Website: crate-barrel
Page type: billing-address
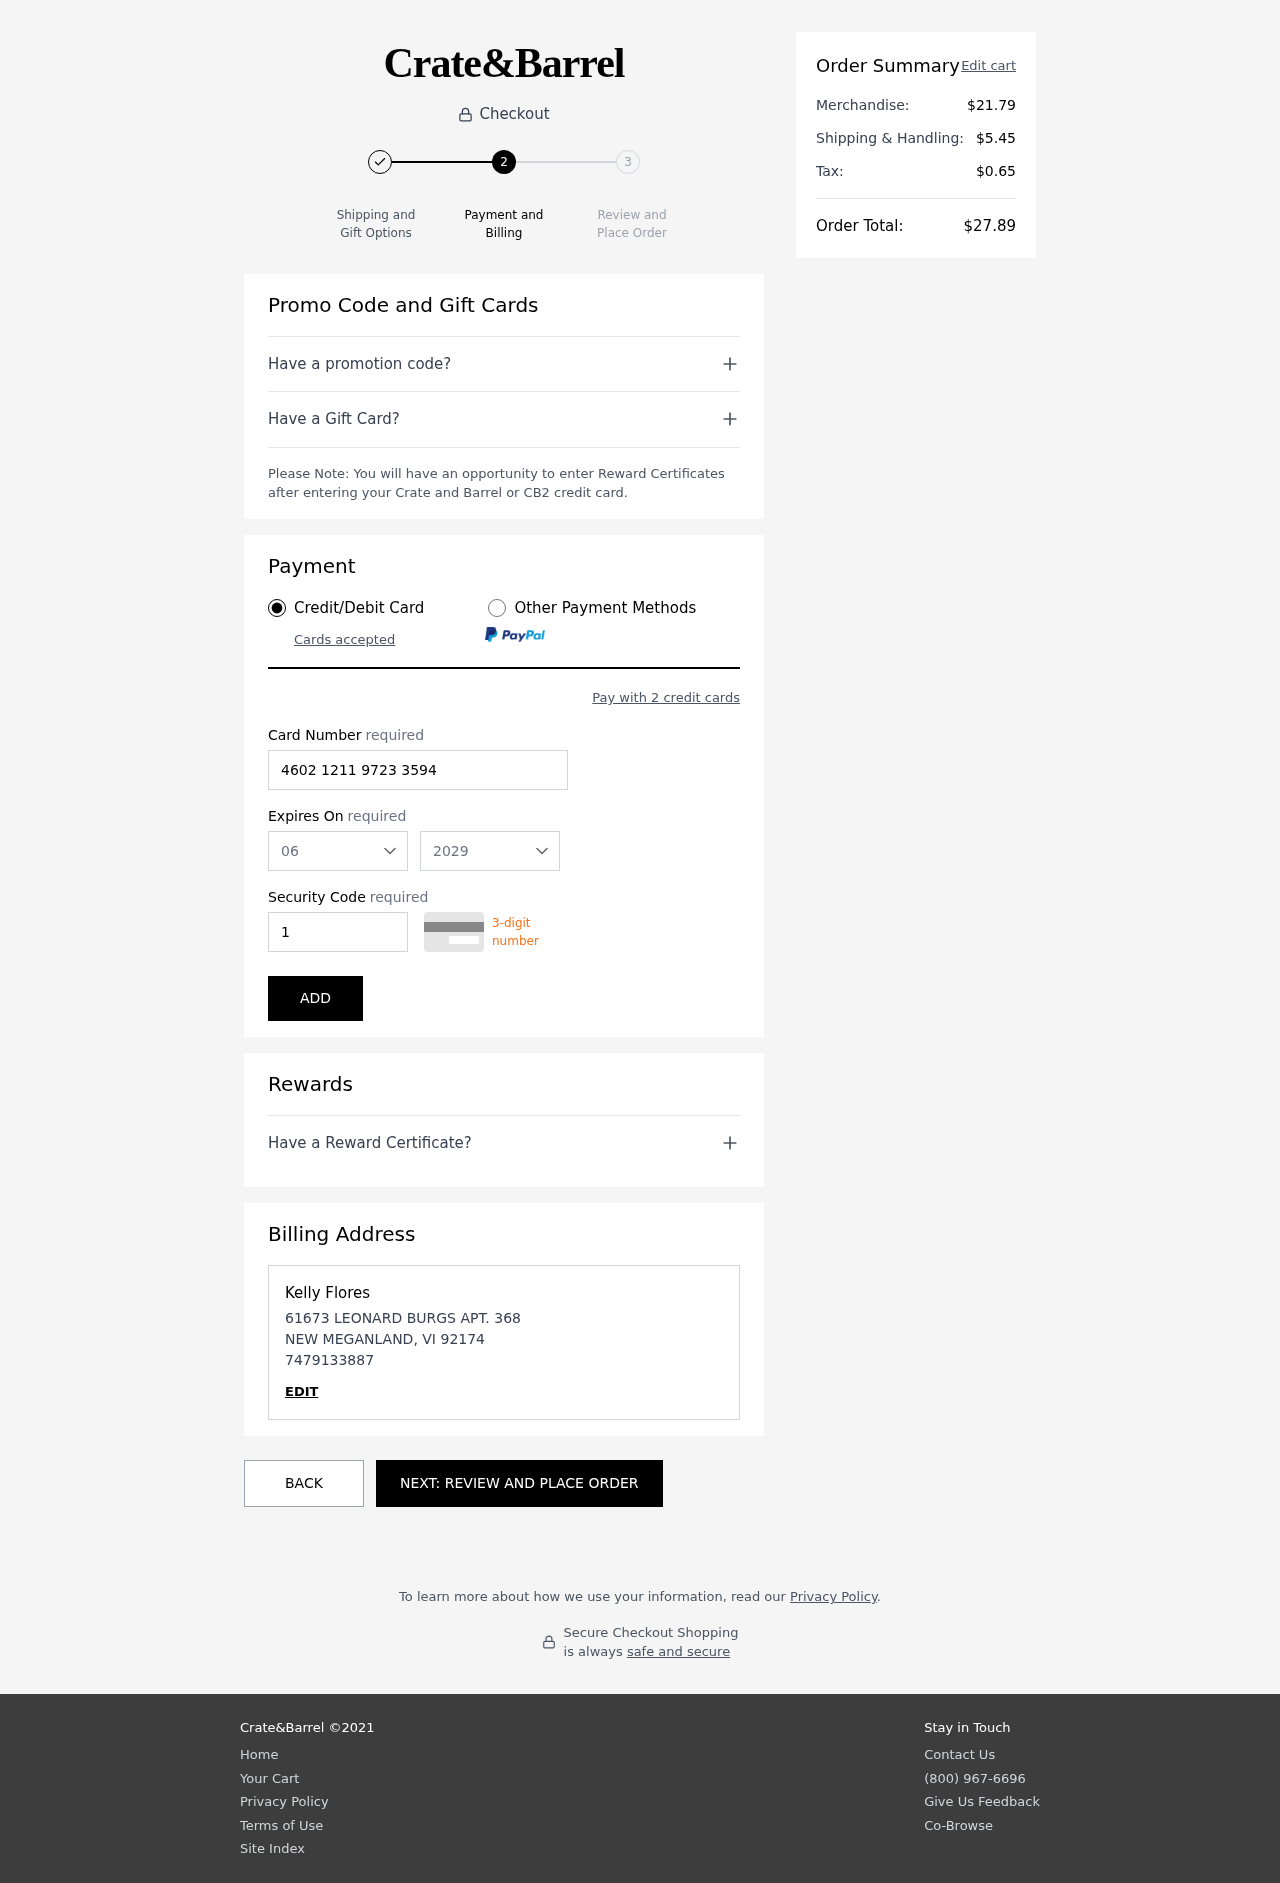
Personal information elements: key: PII_CARD_CVV
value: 174
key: PII_CARD_EXPIRY_MONTH
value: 06
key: PII_CARD_EXPIRY_YEAR
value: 29
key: PII_CARD_NUMBER
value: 4602 1211 9723 3594
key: PII_CITY
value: NEW MEGANLAND
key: PII_FULLNAME
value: Kelly Flores
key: PII_PHONE
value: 7479133887
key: PII_POSTCODE
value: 92174
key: PII_STATE_ABBR
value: VI
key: PII_STREET
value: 61673 LEONARD BURGS APT. 368
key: PII_FIRSTNAME
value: Kelly
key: PII_LASTNAME
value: Flores
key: PII_PHONE_LINE
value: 3887
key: PII_PHONE_SUFFIX
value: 3887
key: PII_STATE
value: VI
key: PII_POSTCODE_FULL
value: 92174
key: PII_PHONE2
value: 7479133887
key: PII_PHONE3
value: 7479133887
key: PII_FULLNAME2
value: Kelly Flores
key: PII_FULLNAME3
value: Kelly Flores
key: PII_FIRSTNAME2
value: Kelly
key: PII_FIRSTNAME3
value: Kelly
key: PII_LASTNAME2
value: Flores
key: PII_LASTNAME3
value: Flores
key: PII_FIRSTNAME_DERIVED
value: Kelly
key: PII_LASTNAME_DERIVED
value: Flores
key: PII_PHONE_NUMERIC
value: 7479133887
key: PII_PHONE_LINE_NUMERIC
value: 3887
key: PII_PHONE_SUFFIX_NUMERIC
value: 3887
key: PII_POSTCODE_NUMERIC
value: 92174
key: PII_PHONE2_NUMERIC
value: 7479133887
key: PII_PHONE3_NUMERIC
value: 7479133887
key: PII_FULLNAME_DERIVED
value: Kelly Flores
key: PII_NAME_FULL_DERIVED
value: Kelly Flores
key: PII_PHONE_DIGITS
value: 7479133887
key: PII_PHONE_LAST4
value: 3887
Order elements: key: ORDER_SUBTOTAL
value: $21.79
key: ORDER_SHIPPING_COST
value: $5.45
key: ORDER_TAX
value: $0.65
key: ORDER_TOTAL
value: $27.89